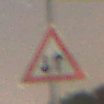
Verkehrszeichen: Gegenverkehr
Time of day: Night
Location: Outdoor (Suburban)
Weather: Clear
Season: NotSpecified
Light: Artificial